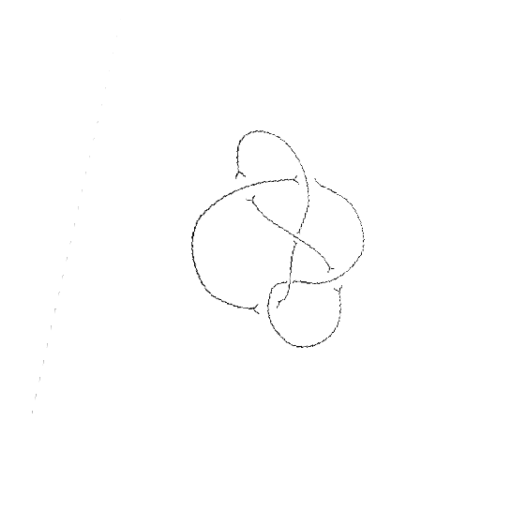
Crossing number: 6